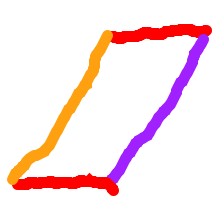
Shape: parallelogram